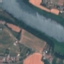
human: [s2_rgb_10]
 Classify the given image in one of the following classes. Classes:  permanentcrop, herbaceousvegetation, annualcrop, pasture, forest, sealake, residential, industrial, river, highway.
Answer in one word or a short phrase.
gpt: River